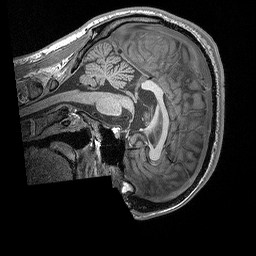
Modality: T1w
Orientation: sagittal
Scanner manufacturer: siemens
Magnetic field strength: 3 T
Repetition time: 2.3 s
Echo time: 0.00298 s